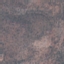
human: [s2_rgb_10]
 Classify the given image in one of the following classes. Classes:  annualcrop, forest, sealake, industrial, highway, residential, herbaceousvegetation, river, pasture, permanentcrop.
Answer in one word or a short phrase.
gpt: HerbaceousVegetation